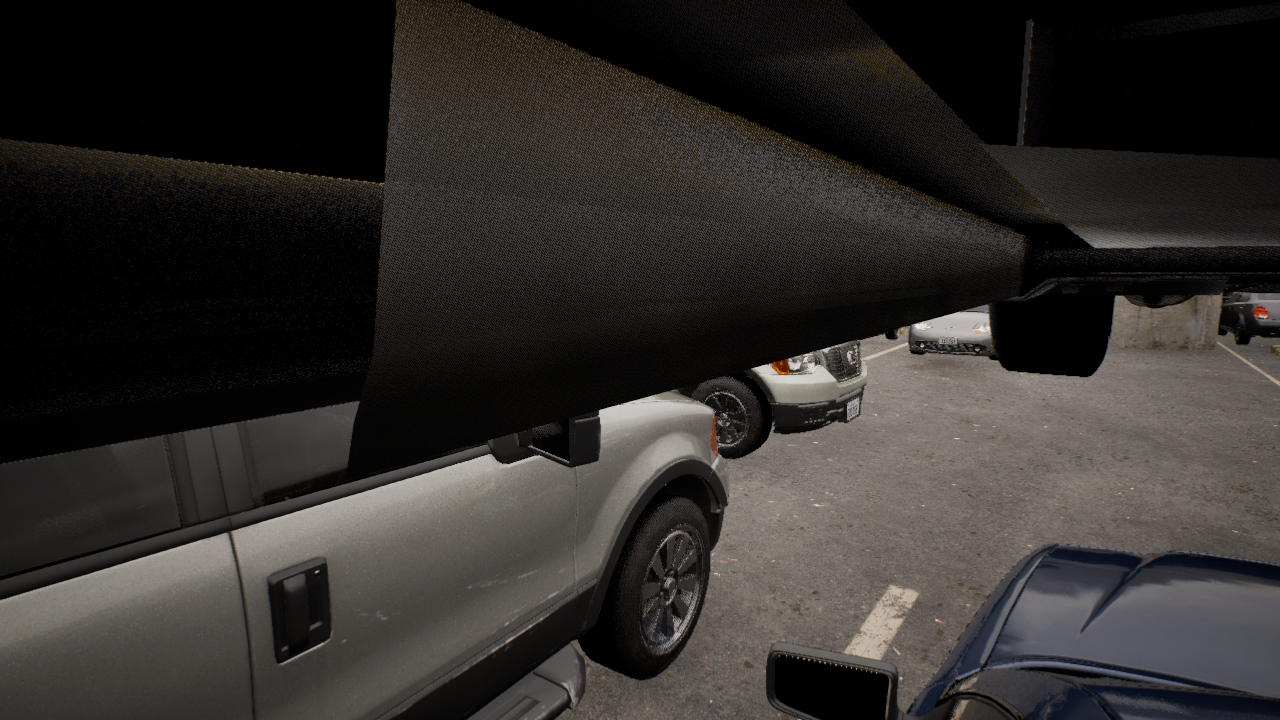
Venue: arterial
Lighting: golden hour
Vehicle rig: pickup